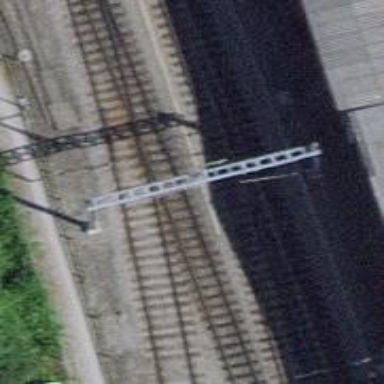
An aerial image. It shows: Narrow-gauge railway track with one electrified contact line.